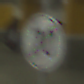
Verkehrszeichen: EndeGeschwindigkeit70
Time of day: NotSpecified
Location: Indoor (Special)
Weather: NotSpecified
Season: NotSpecified
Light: Artificial